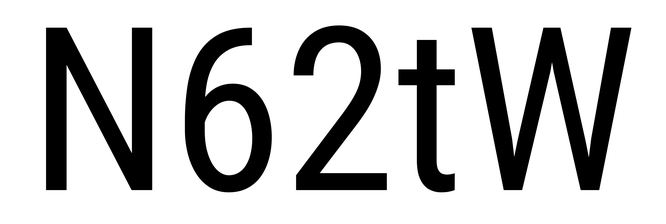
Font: Roboto_Condensed_Regular